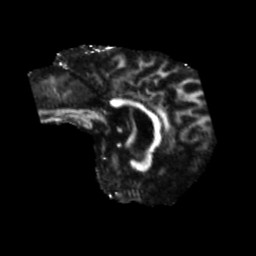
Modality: FA
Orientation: sagittal
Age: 68
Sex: male
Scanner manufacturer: siemens
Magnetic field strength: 3 T
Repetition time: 5.47 s
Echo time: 0.0854 s